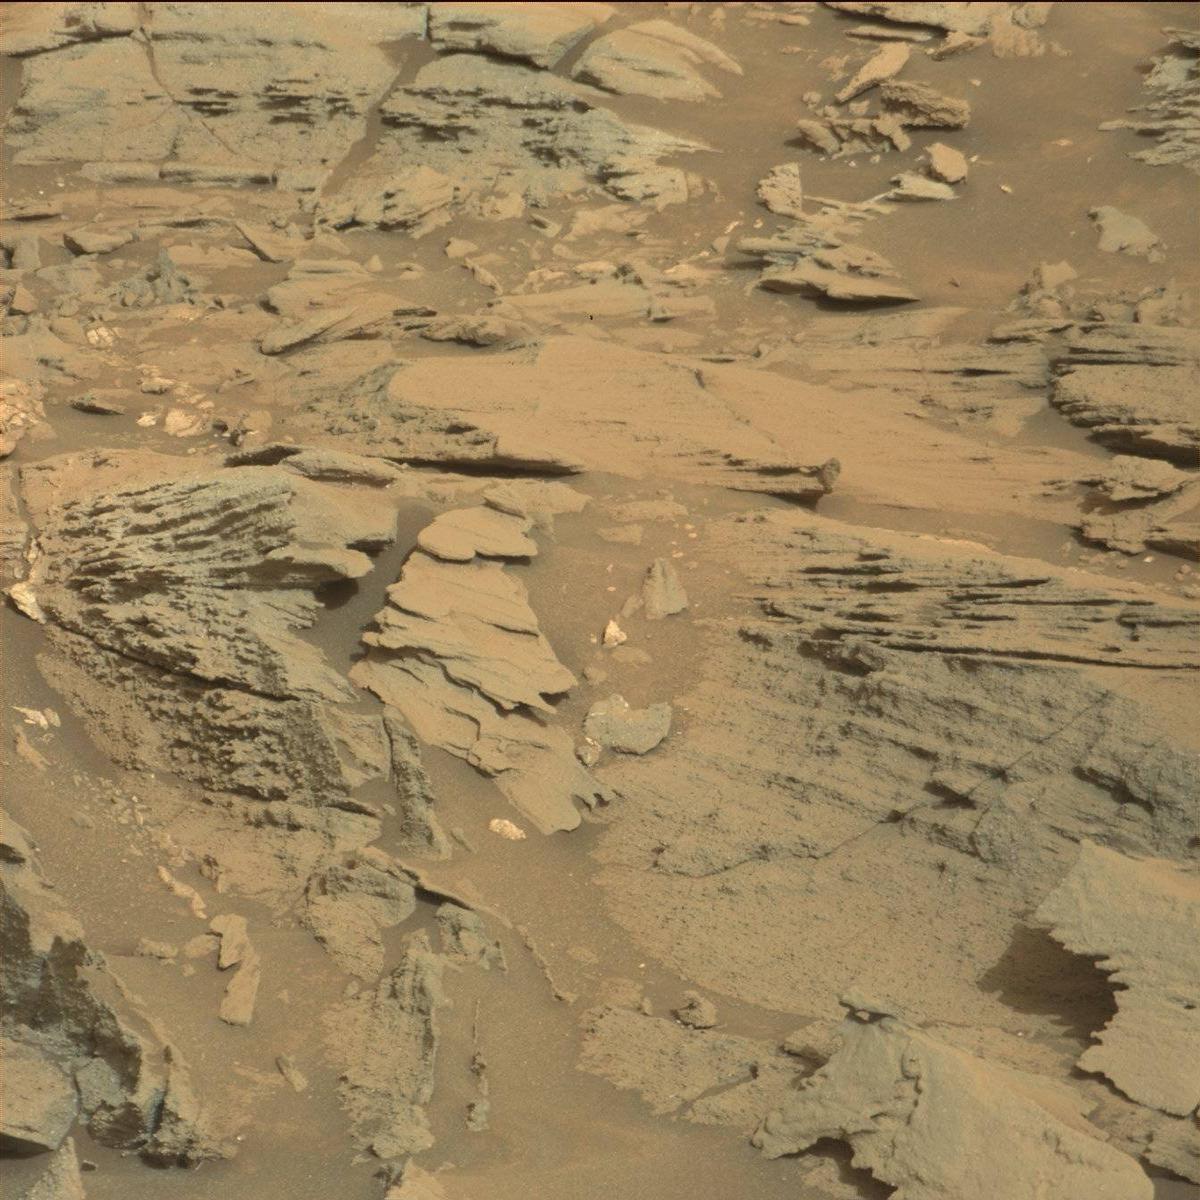
Terrain classes present: Bedrock, Sand / Soil